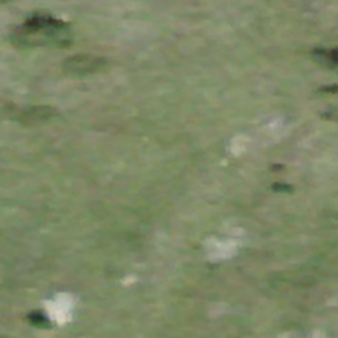
Label: other